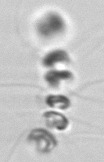
Label: Chaetoceros_socialis